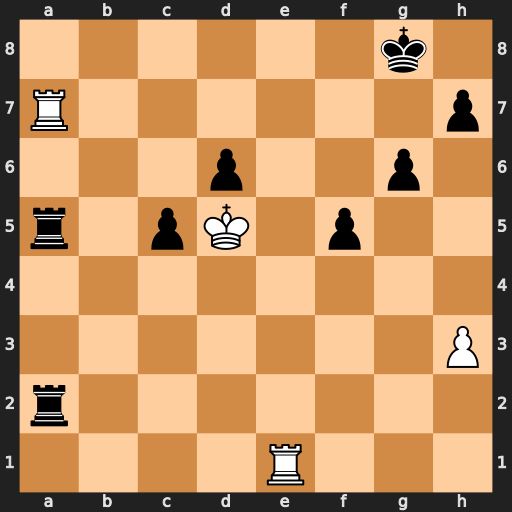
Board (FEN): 6k1/R6p/3p2p1/r1pK1p2/8/7P/r7/4R3
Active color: w
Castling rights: -
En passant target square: -
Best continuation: Re8#